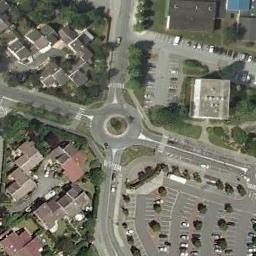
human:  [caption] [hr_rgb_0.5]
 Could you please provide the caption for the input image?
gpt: There are many buildings and trees around the roundabout .

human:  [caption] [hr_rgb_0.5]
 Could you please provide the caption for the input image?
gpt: The roundabout is next to buildings and trees .

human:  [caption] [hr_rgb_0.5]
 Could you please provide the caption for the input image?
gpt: The roundabout with four exits and entrances is between the residential area and some parking lots .

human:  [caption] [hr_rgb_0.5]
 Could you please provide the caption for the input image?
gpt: There are several vehicles on the road at the roundabout  There are many buildings and trees and a large lawn around the roundabout  Many cars are parked in the open space beside the roundabout .

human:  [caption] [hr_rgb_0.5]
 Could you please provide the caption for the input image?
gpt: There are some buildings and a parking lot beside the roundabout .